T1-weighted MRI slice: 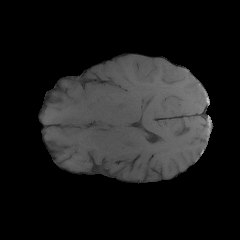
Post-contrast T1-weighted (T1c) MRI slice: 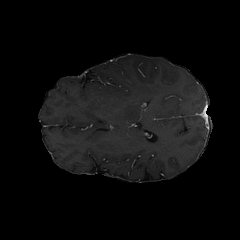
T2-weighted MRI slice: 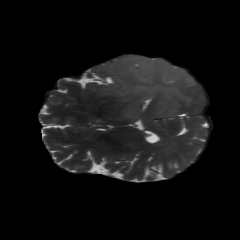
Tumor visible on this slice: yes